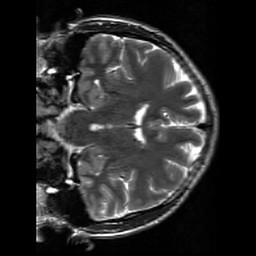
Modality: T2w
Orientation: coronal
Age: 24
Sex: male
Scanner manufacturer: siemens
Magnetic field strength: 3 T
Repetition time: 7 s
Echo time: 0.09 s